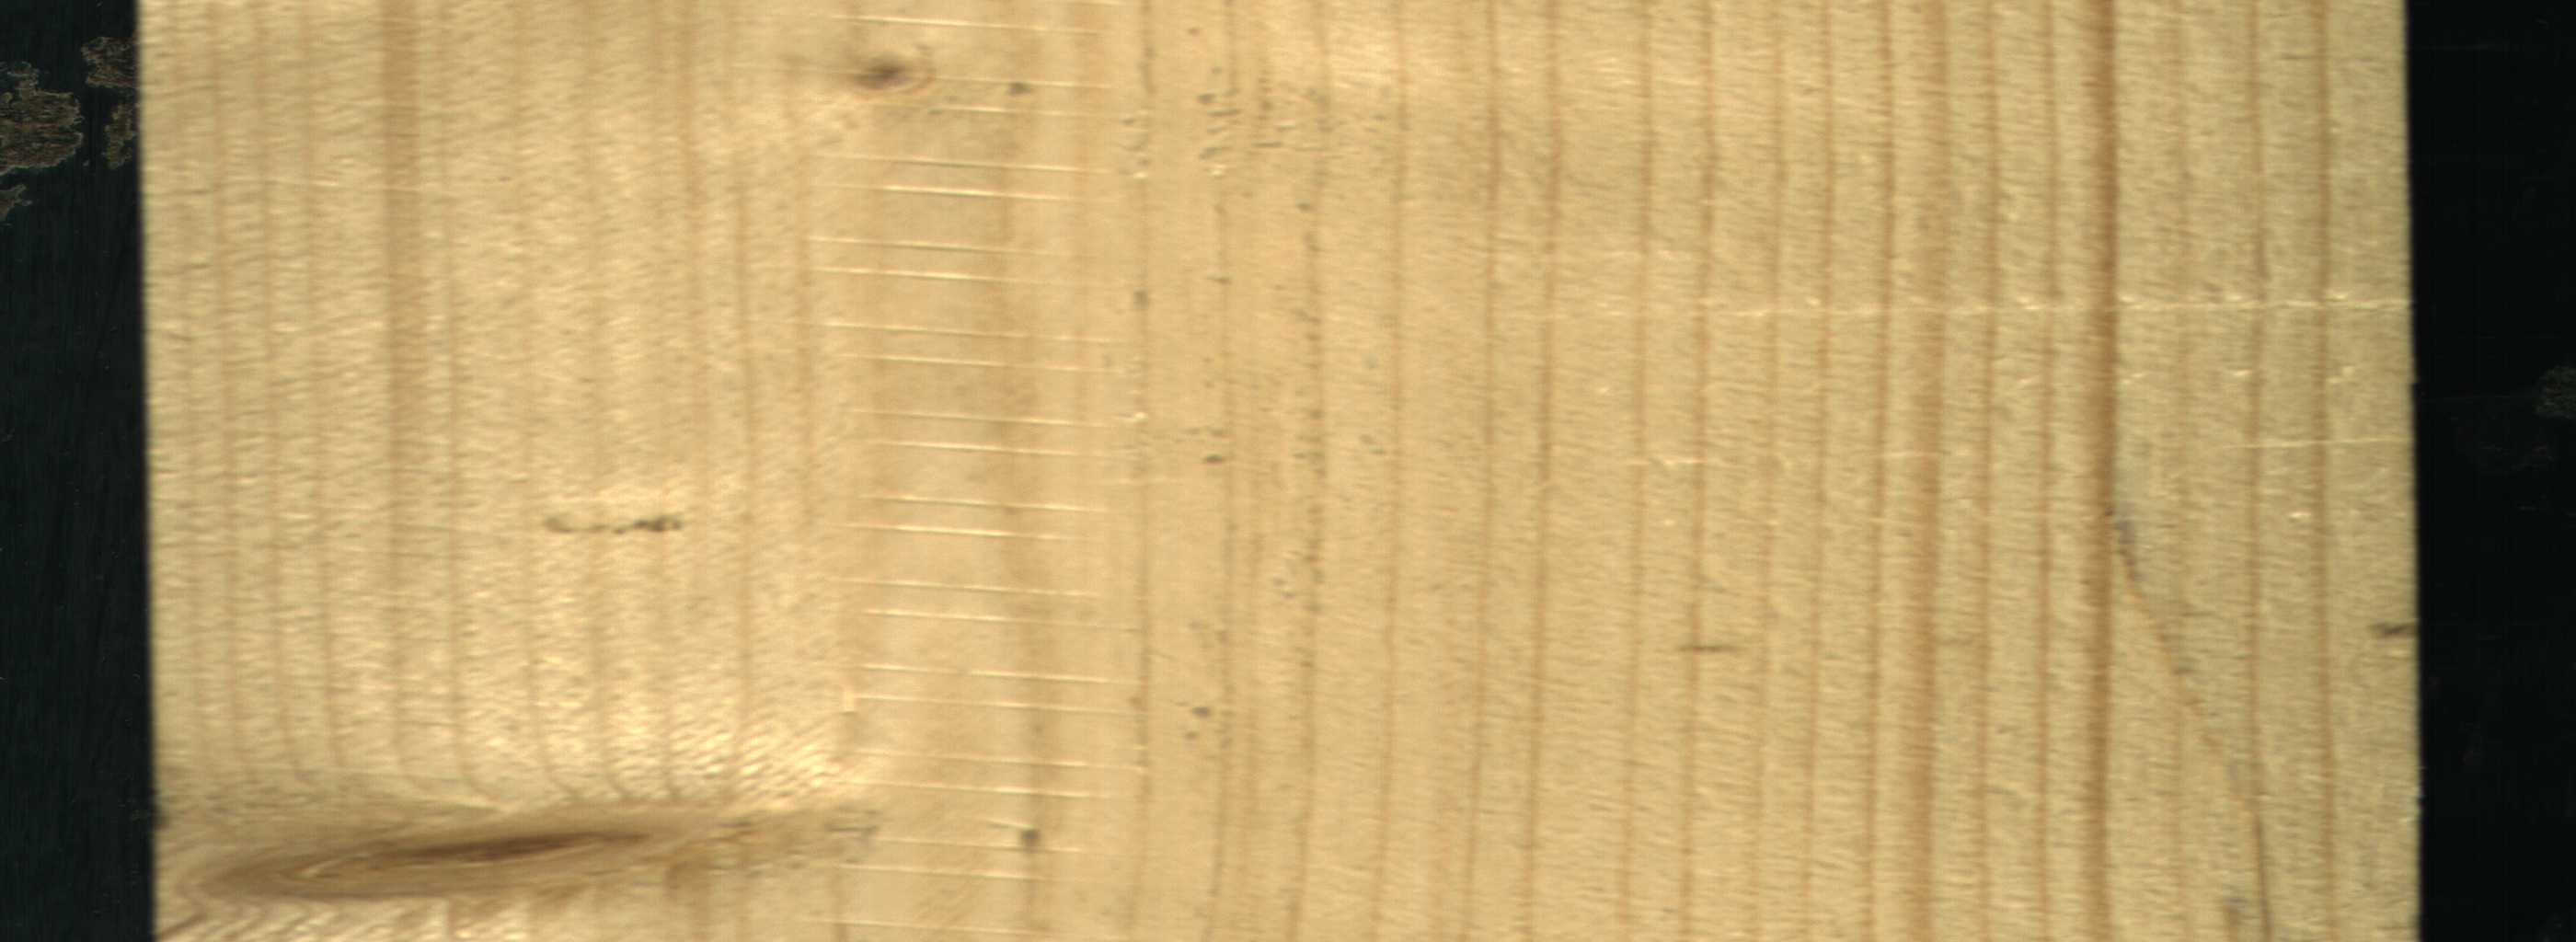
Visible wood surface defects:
Live_Knot
Live_Knot